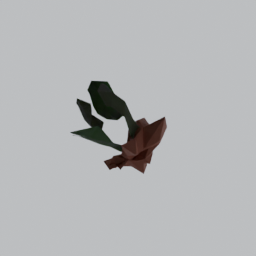
Label: nature